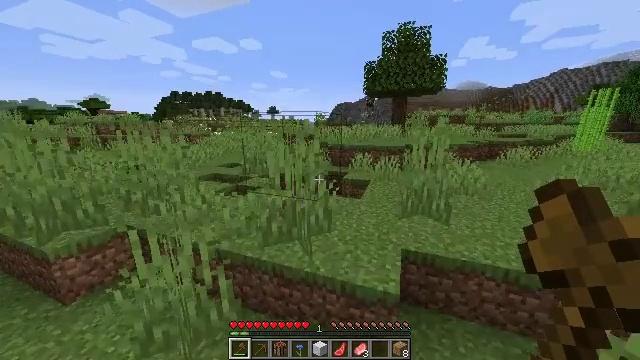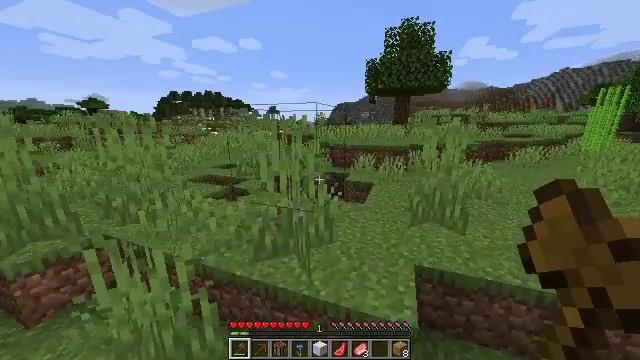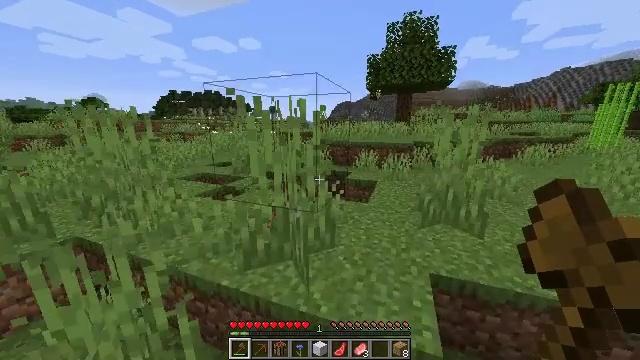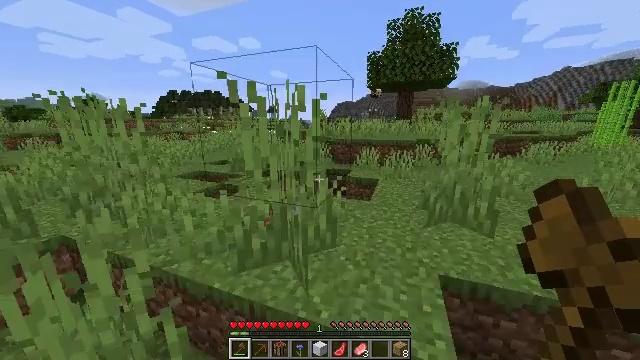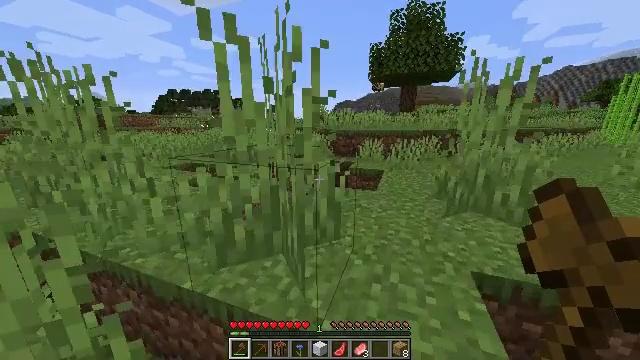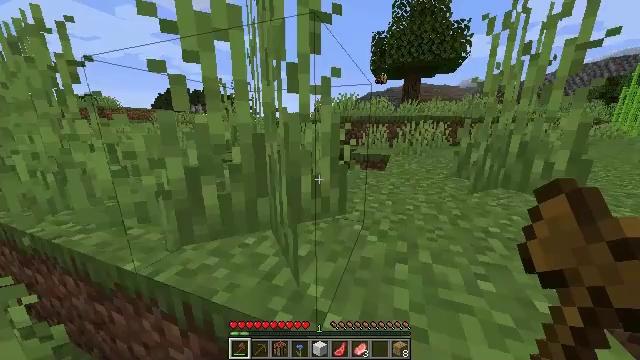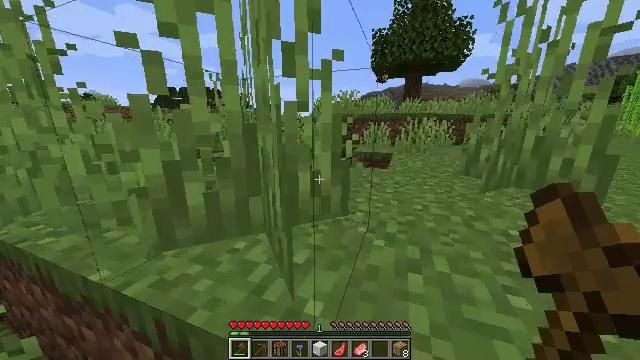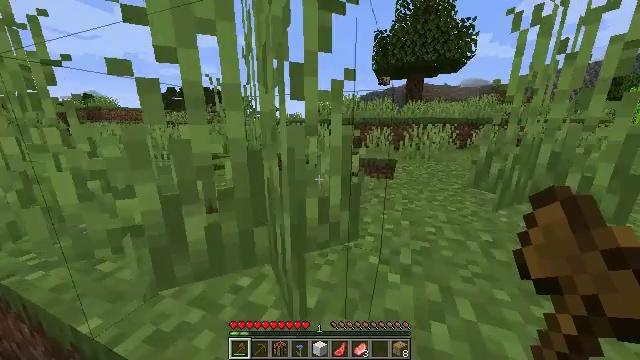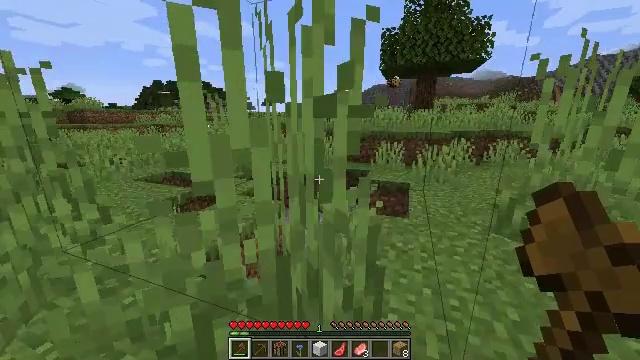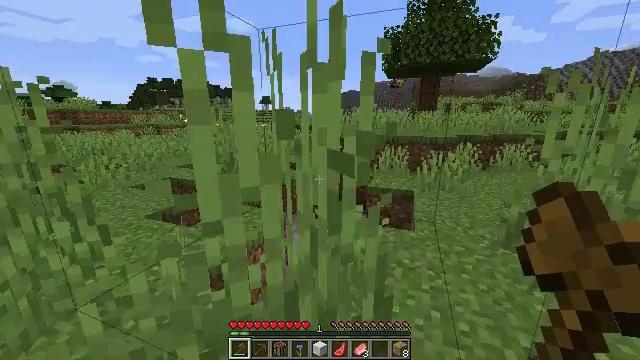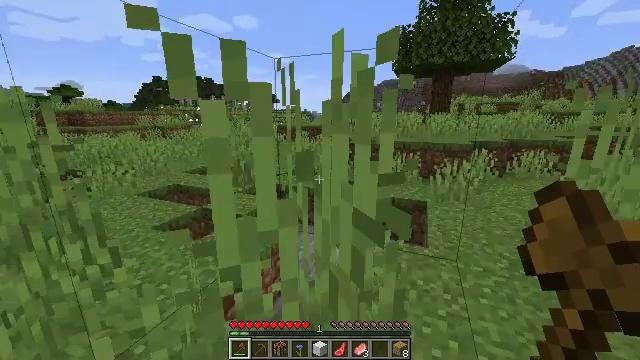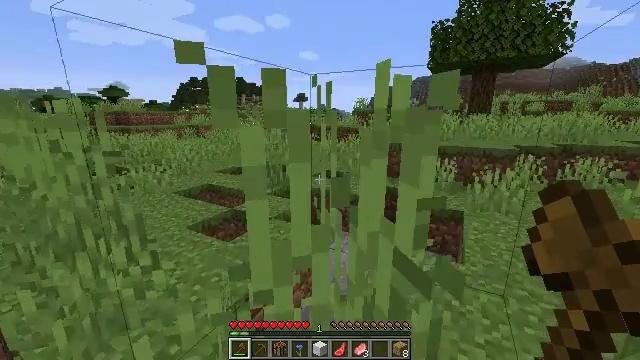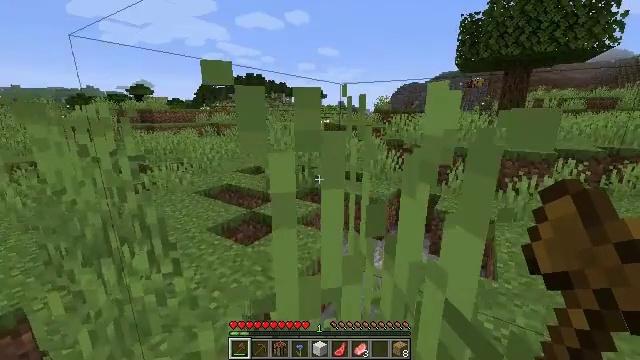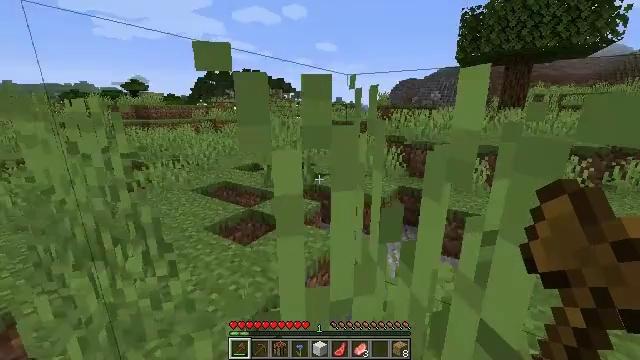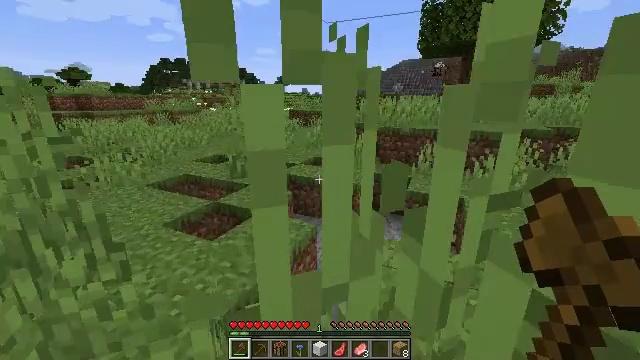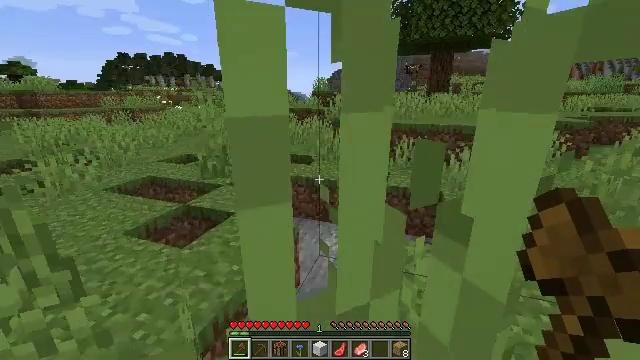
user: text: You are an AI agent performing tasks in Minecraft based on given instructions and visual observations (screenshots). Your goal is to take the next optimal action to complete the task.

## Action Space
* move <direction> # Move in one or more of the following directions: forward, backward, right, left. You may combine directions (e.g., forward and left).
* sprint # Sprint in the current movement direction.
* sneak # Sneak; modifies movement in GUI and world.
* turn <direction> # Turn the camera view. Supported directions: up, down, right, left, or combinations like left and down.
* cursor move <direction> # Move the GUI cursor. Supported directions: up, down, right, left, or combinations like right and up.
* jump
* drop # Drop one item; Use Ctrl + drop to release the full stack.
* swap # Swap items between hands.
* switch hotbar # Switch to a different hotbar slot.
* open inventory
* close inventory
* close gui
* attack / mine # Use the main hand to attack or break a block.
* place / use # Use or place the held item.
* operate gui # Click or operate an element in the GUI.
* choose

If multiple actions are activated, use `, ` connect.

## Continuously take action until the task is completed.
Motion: motion action
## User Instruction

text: Gather sugar cane for crafting.
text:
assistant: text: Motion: move forward
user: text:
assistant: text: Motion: move forward
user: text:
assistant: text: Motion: move forward
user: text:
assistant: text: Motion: move forward
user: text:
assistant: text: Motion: move forward
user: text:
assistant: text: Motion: move forward, jump
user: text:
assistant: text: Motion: move forward, jump
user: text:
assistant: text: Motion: move forward, jump
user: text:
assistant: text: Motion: move forward, jump
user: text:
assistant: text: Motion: move forward, turn left
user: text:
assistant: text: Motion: move forward, turn left
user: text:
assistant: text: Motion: move forward, turn left
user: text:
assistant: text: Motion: move forward
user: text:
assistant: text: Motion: move forward, turn right and down
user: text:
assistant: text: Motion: move forward, turn right
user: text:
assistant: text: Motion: move forward, turn right
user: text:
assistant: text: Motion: move forward, turn right and down
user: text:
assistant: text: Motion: move forward, turn right
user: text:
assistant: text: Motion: move forward, turn right
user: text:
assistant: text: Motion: move forward, turn right
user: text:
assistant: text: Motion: move forward
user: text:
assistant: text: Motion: move forward
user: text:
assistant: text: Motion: move forward
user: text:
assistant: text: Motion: move forward
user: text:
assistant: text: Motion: move forward
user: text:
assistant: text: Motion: move forward
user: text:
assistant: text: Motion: move forward
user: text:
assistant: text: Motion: move forward
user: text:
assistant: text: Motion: move forward and move right, turn right
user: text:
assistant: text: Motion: move forward and move right, turn right